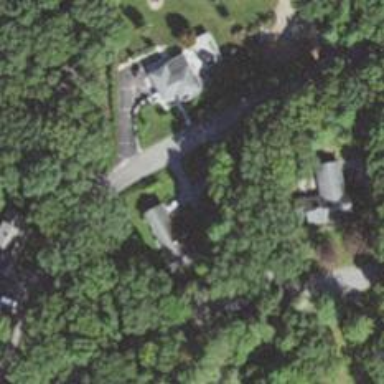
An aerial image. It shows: Residential driveway used as service road.